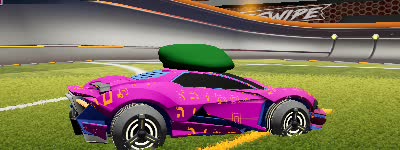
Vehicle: werewolf